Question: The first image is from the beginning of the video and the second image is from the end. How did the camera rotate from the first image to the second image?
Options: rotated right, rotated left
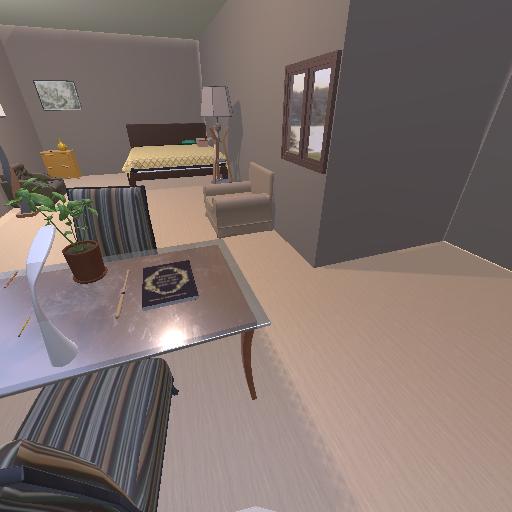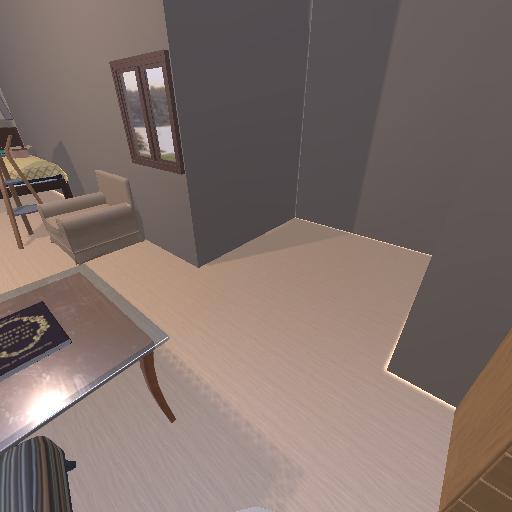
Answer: rotated right